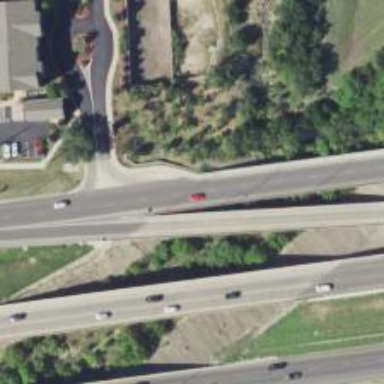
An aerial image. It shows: There is secondary road bridge with frontage road.